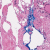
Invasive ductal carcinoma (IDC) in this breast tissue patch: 0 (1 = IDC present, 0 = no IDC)